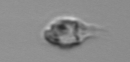
Label: Balanion